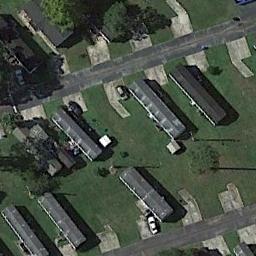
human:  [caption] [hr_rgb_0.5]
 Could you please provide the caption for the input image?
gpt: The mobile home park is on the grass next to the road .

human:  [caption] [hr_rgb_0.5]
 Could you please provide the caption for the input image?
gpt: The mobile home park has some neatly arranged mobile homes on the grass .

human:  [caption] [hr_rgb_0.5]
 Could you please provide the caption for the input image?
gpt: There are hundreds of neatly arranged mobile homes in this area .

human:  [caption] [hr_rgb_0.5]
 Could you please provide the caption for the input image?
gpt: Many buildings of different shapes are in mobile home parks .

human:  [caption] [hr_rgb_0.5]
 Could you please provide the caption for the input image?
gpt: There are some black buildings on a green lawn in the mobile home park .